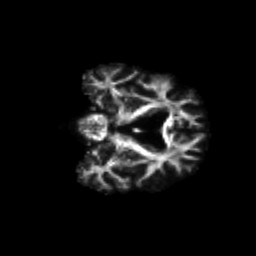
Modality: FA
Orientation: coronal
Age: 62
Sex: male
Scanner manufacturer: siemens
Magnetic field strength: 3 T
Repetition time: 4.71 s
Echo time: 0.0906 s